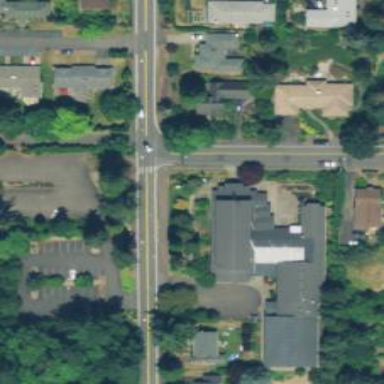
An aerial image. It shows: Road with stop sign.